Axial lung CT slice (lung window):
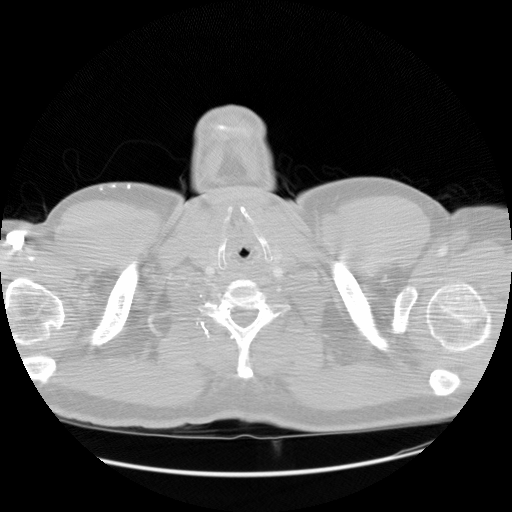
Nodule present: no